Question: When I use 'UIDocumentInteractionController' to allow users to share via Instagram, it does work, it brings up the option for "open with" and "Instagram" as one of the options... the problem is that it also displays many other apps like "Facebook" and "Twitter"...
---
Is there any way I can make it only give the option of opening in the instagram app?
---
Instagram claims there is a way to do this: <URL> but they mention this:
'"Alternatively, if you want to show only Instagram in the application list (instead of Instagram plus any other public/jpeg-conforming apps) you can specify the extension class igo, which is of type com.instagram.exclusivegram."'
but I honestly have no clue what this part means, "'extension class igo'"
---
My code:
'''
UIImage *imageToUse = [UIImage imageNamed:@"imageToShare.png"];
NSString *documentDirectory=[NSHomeDirectory() stringByAppendingPathComponent:@"Documents"];
NSString *saveImagePath=[documentDirectory stringByAppendingPathComponent:@"Image.ig"];
NSData *imageData=UIImagePNGRepresentation(imageToUse);
[imageData writeToFile:saveImagePath atomically:YES];
NSURL *imageURL=[NSURL fileURLWithPath:saveImagePath];
docController = [UIDocumentInteractionController interactionControllerWithURL:imageURL];
docController.delegate = self;
docController.annotation = [NSDictionary dictionaryWithObjectsAndKeys:[NSString stringWithFormat:@"This is the users caption that will be displayed in Instagram"], @"InstagramCaption", nil];
docController.UTI = @"com.instagram.exclusivegram";
[docController presentOpenInMenuFromRect:CGRectMake(1, 1, 1, 1) inView:self.view animated:YES];
'''

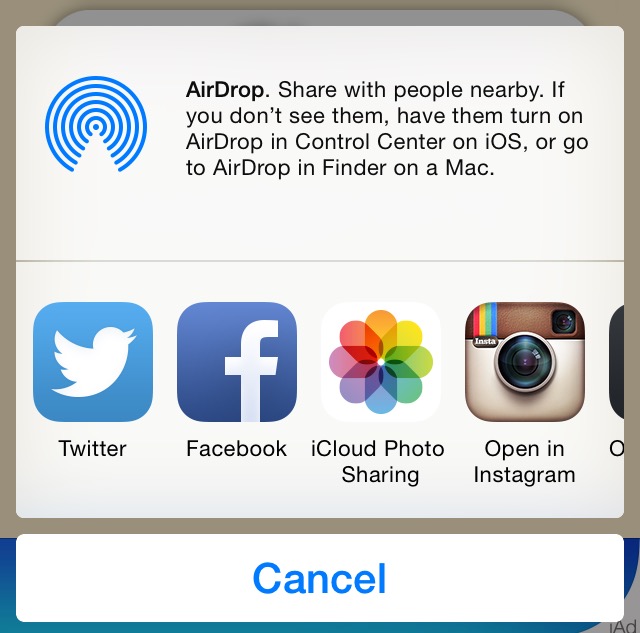
Answer: Turns out to get the doc controller to only open in Instagram you just save your png or jpg file in format ".igo" file type extension, (Maybe stands for Instagram-Only?)
Changed the third line of code in my code to read this instead:
'''
NSString *saveImagePath=[documentDirectory stringByAppendingPathComponent:@"Image.igo"];
'''
(With "igo")
and then it worked! :)